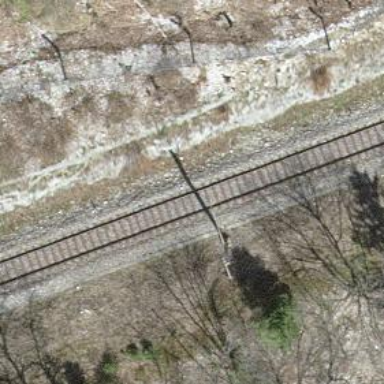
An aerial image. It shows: Single railway track with electrified contact line.